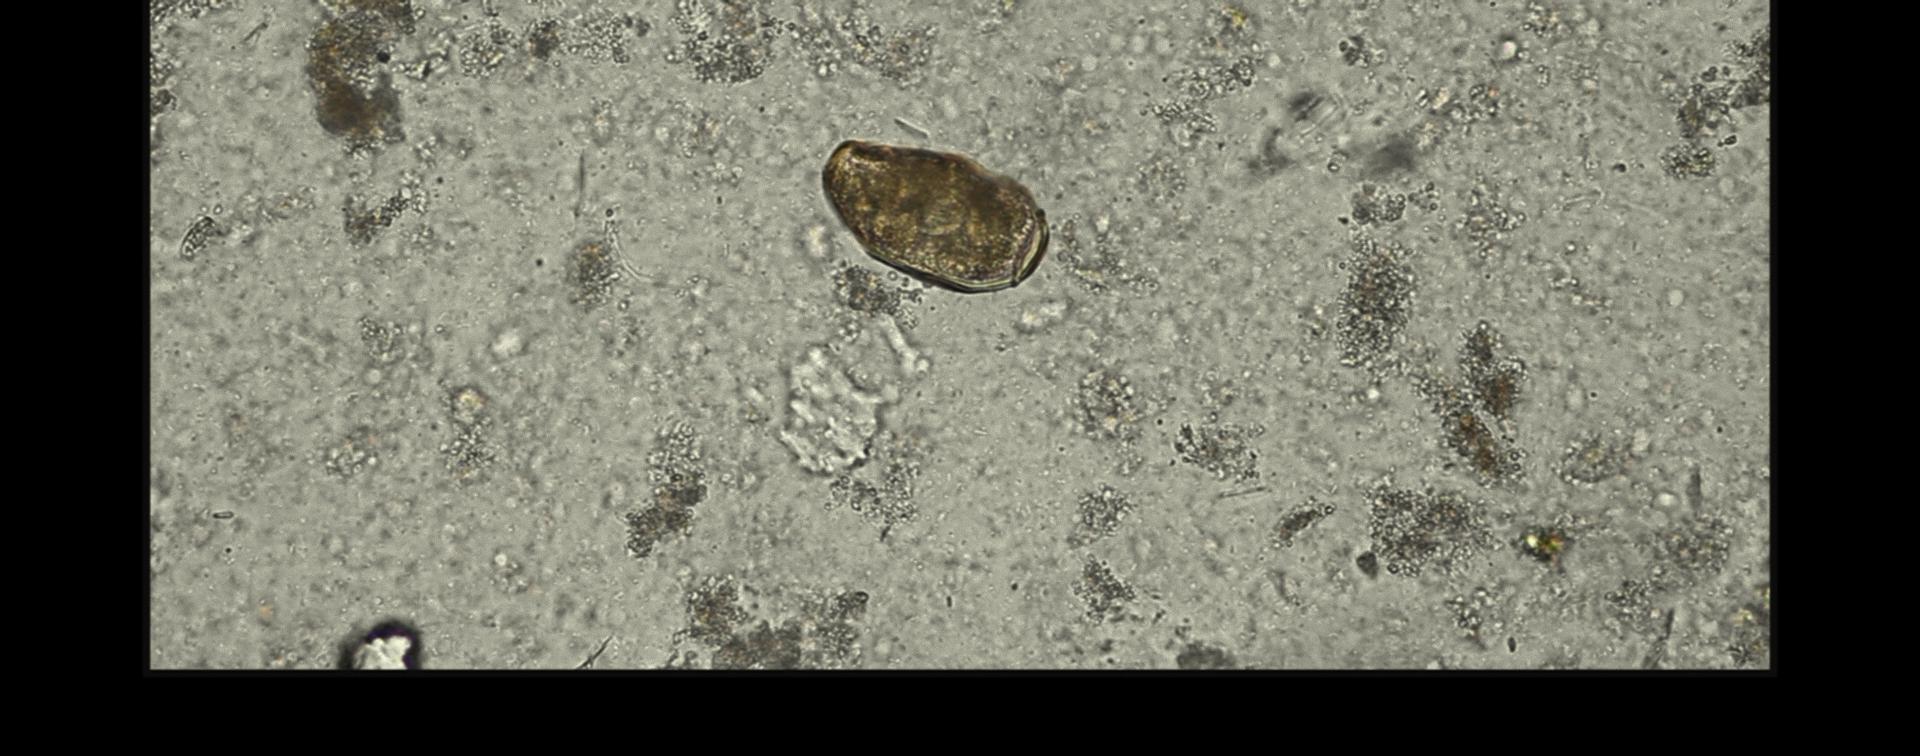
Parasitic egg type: Paragonimus spp